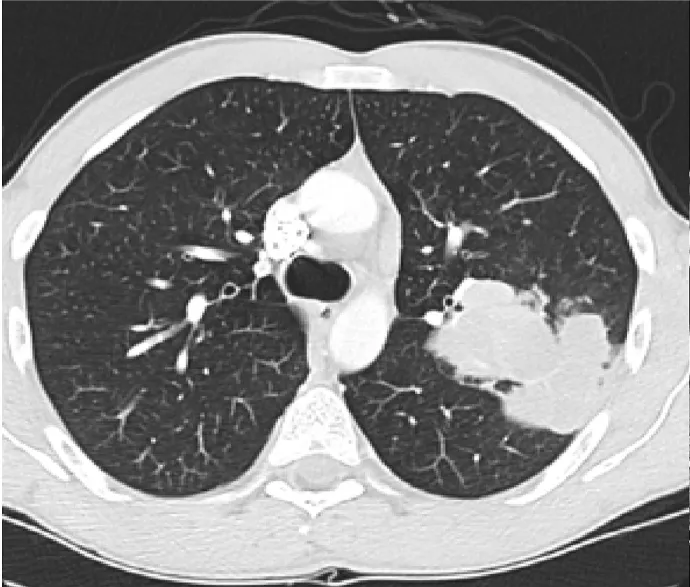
CT chest, April 2020: lung and mediastinal windows respectively, showing a lobulated mass-like lesion.
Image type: radiology (ct)